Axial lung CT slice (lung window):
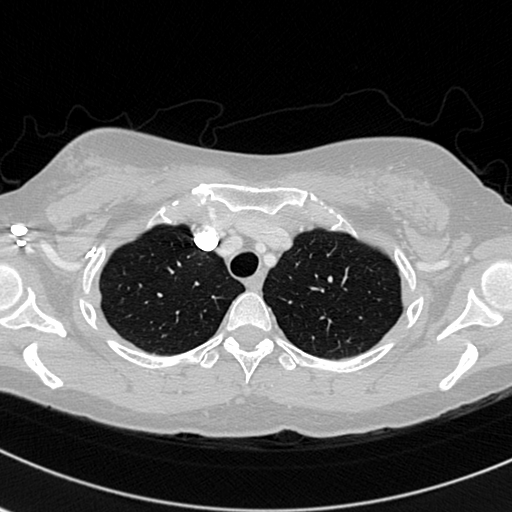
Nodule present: no